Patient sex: M
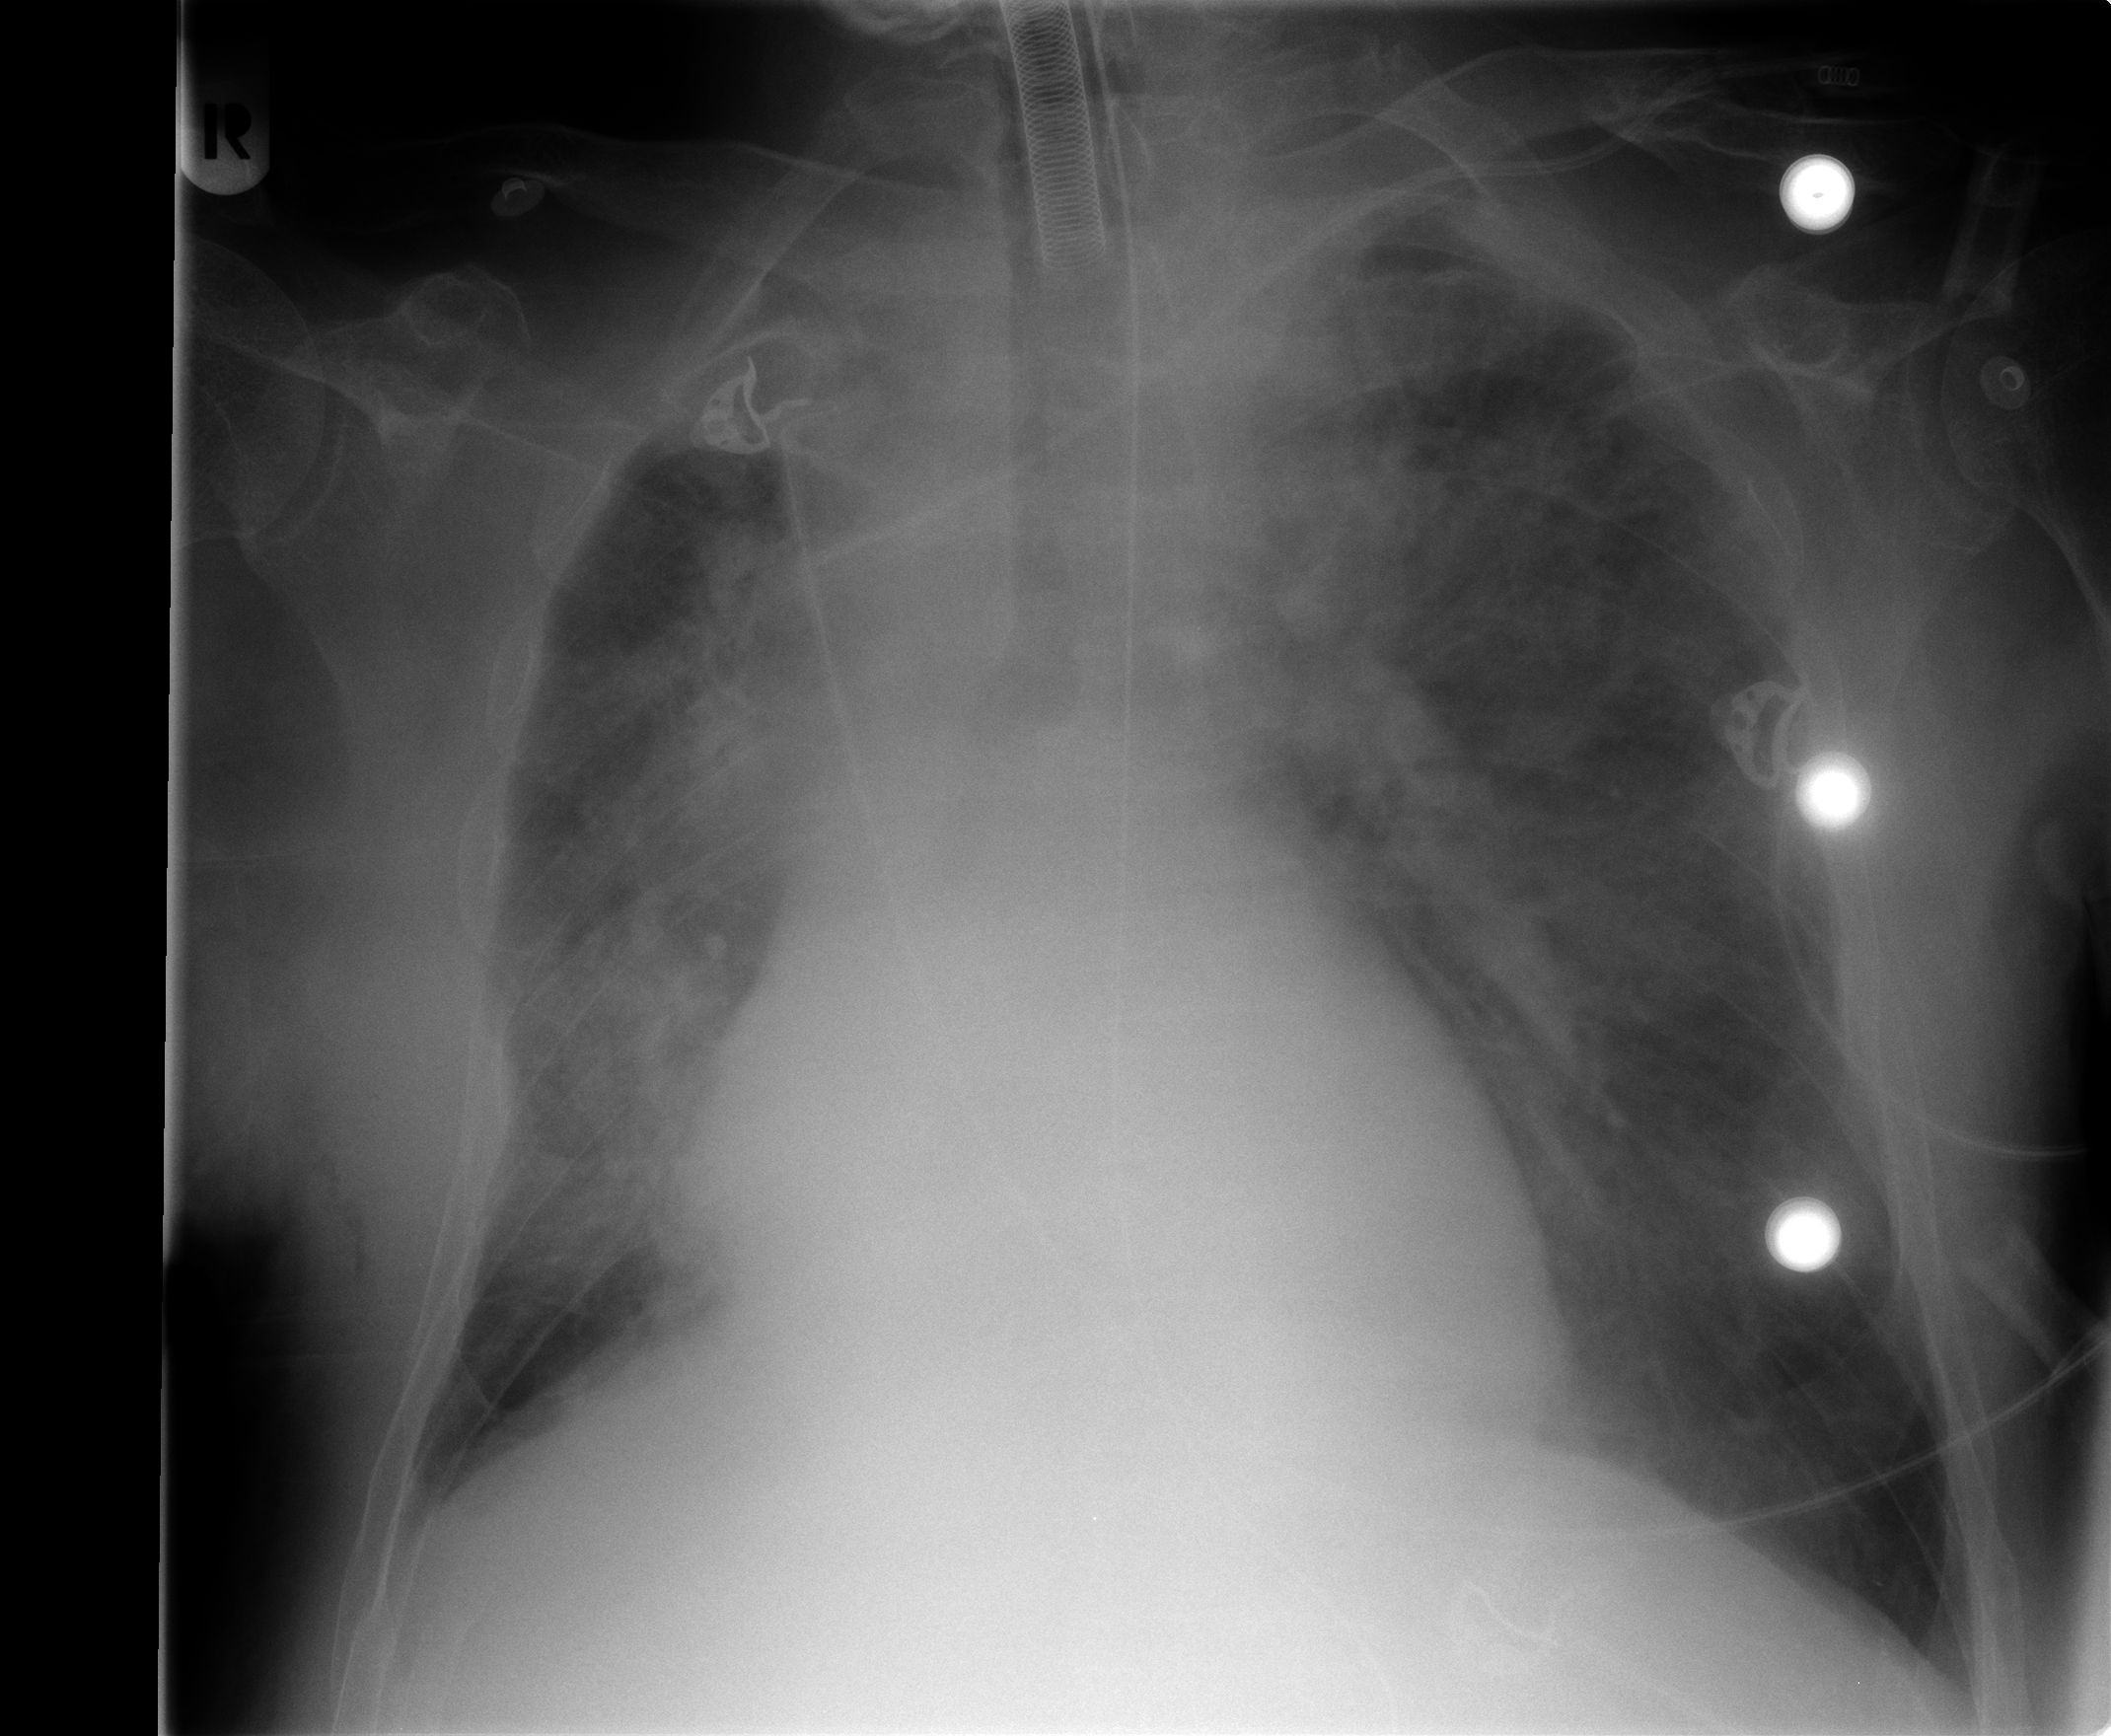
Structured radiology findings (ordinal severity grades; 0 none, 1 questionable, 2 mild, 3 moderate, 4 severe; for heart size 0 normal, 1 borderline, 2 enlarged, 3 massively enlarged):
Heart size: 2
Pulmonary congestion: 3
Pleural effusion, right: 0
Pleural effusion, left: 0
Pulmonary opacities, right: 3
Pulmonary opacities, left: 3
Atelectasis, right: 3
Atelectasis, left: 2